Aerial crown-view tile of a tropical tree (Barro Colorado Island, Panama), acquired 20240918:
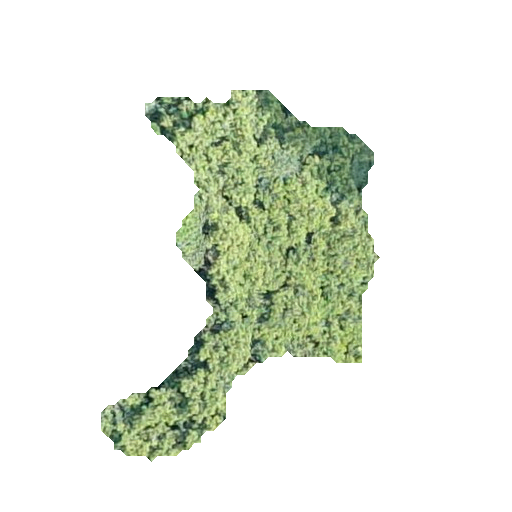
Species: Luehea seemannii
GBIF accepted scientific name: Luehea seemannii
Crown area: 82.929 m²